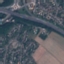
Land use / land cover: Highway